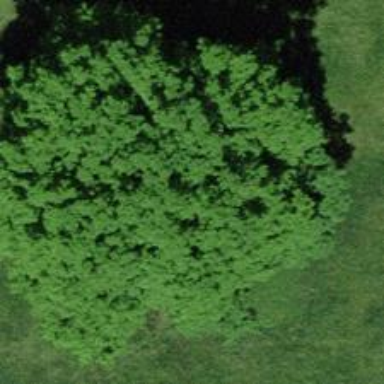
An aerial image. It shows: Broadleaved tree with lush foliage.